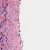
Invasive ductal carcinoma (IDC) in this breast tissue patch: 1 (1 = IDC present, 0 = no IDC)